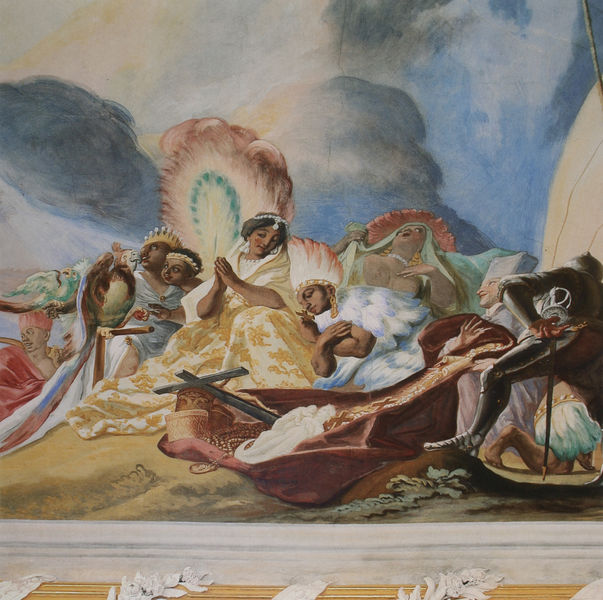
Titel: Die Menschwerdung des Herrn - "Amerika" faltet die Hände, Devotionalien werden ausgebreitet
Künstler: Cosmas Damian Asam
Standort: Ingolstadt
Institution: Oratorium "Maria de Victoria"
Schlagwörter: blau, flügel, gemälde, himmel, mann, schlaf, vogel, weiß, wolken, frauen, gelb, grün, menschen, ocker, sand, braun, bunt, frau, kleid, männer, schmuck, türkis, rot, tiere, beige, malerei, federn, leiche, tod, tot, öl, ferne, vögel, gewand, gold, haare, decke, ohrringe, personen, diadem, krone, perlen, boot, engel, hellblau, farbig, afrika, farben, wüste, farbe, kuppel, stuck, farbige, gewölbe, vergoldet, glaube, kreuz, schwert, ketten, soldat, leinwand, degen, pfau, beten, gebet, allegorie, göttin, ritter, rüstung, sarg, sklave, residenz, reise, priester, reichtum, königin, deckengemälde, fresko, federschmuck, papagei, wandbild, indien, genuss, schatz, kronen, deckenmalerei, häuptling, kruez, kontinent, indianer, missionar, papageien, südamerika, fremde, fogel, tropisch, wollken, indios, misson, schöaf, hreuz, federkrone, aztheken